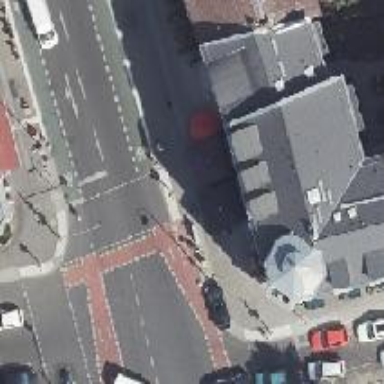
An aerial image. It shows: Traffic signal pole.